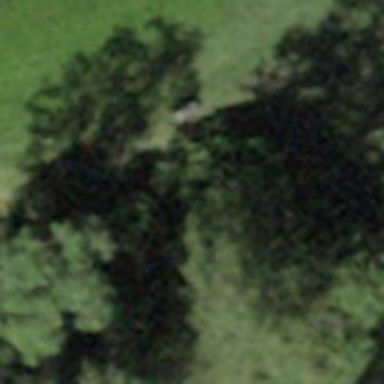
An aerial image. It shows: Bench.